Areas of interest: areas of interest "Hongqi Factory Area 140 Square"
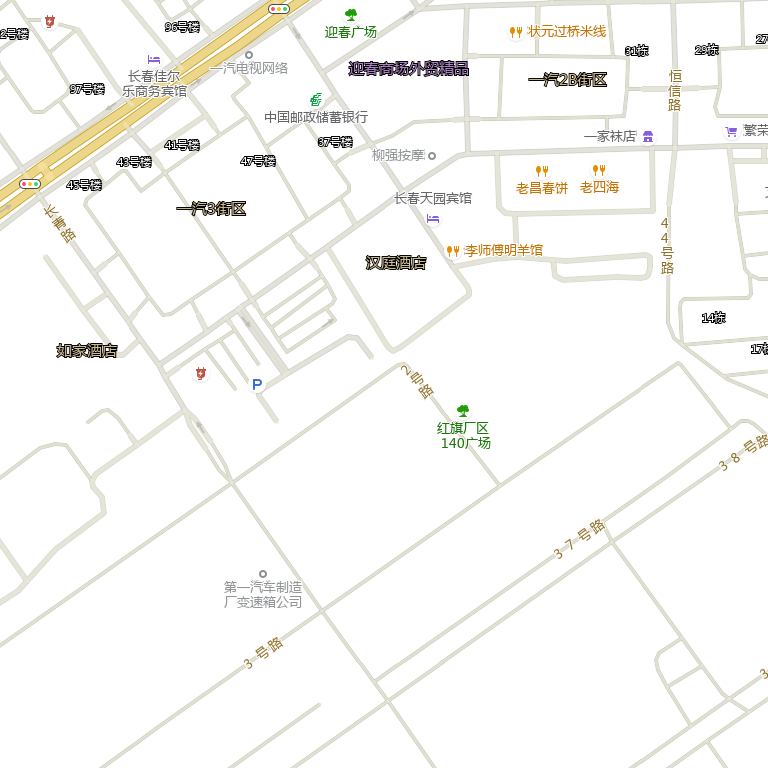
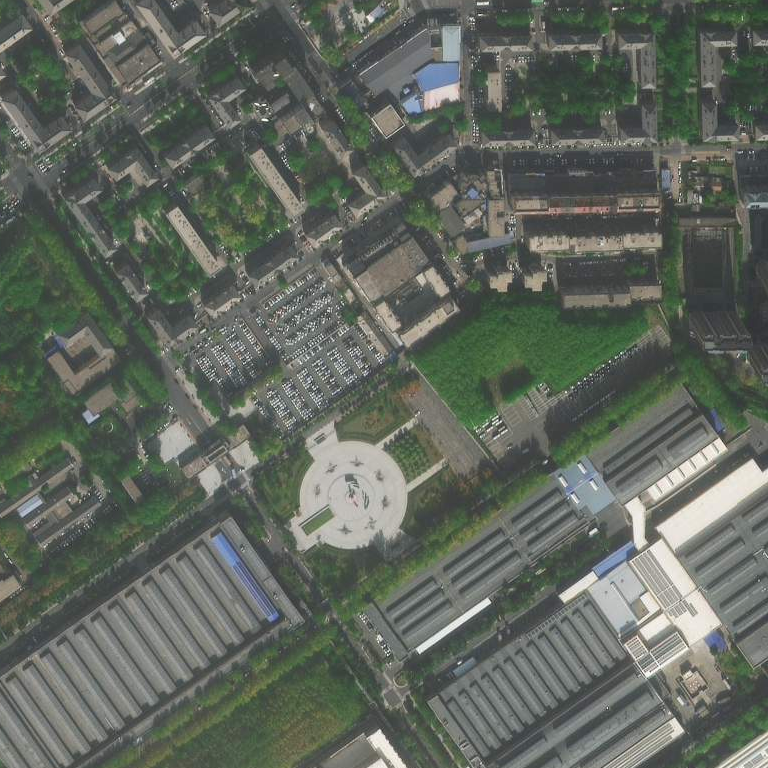